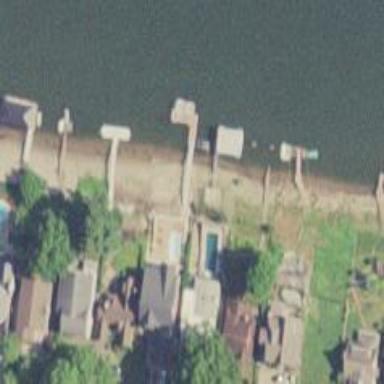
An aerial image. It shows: Man-made pier.